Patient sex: F
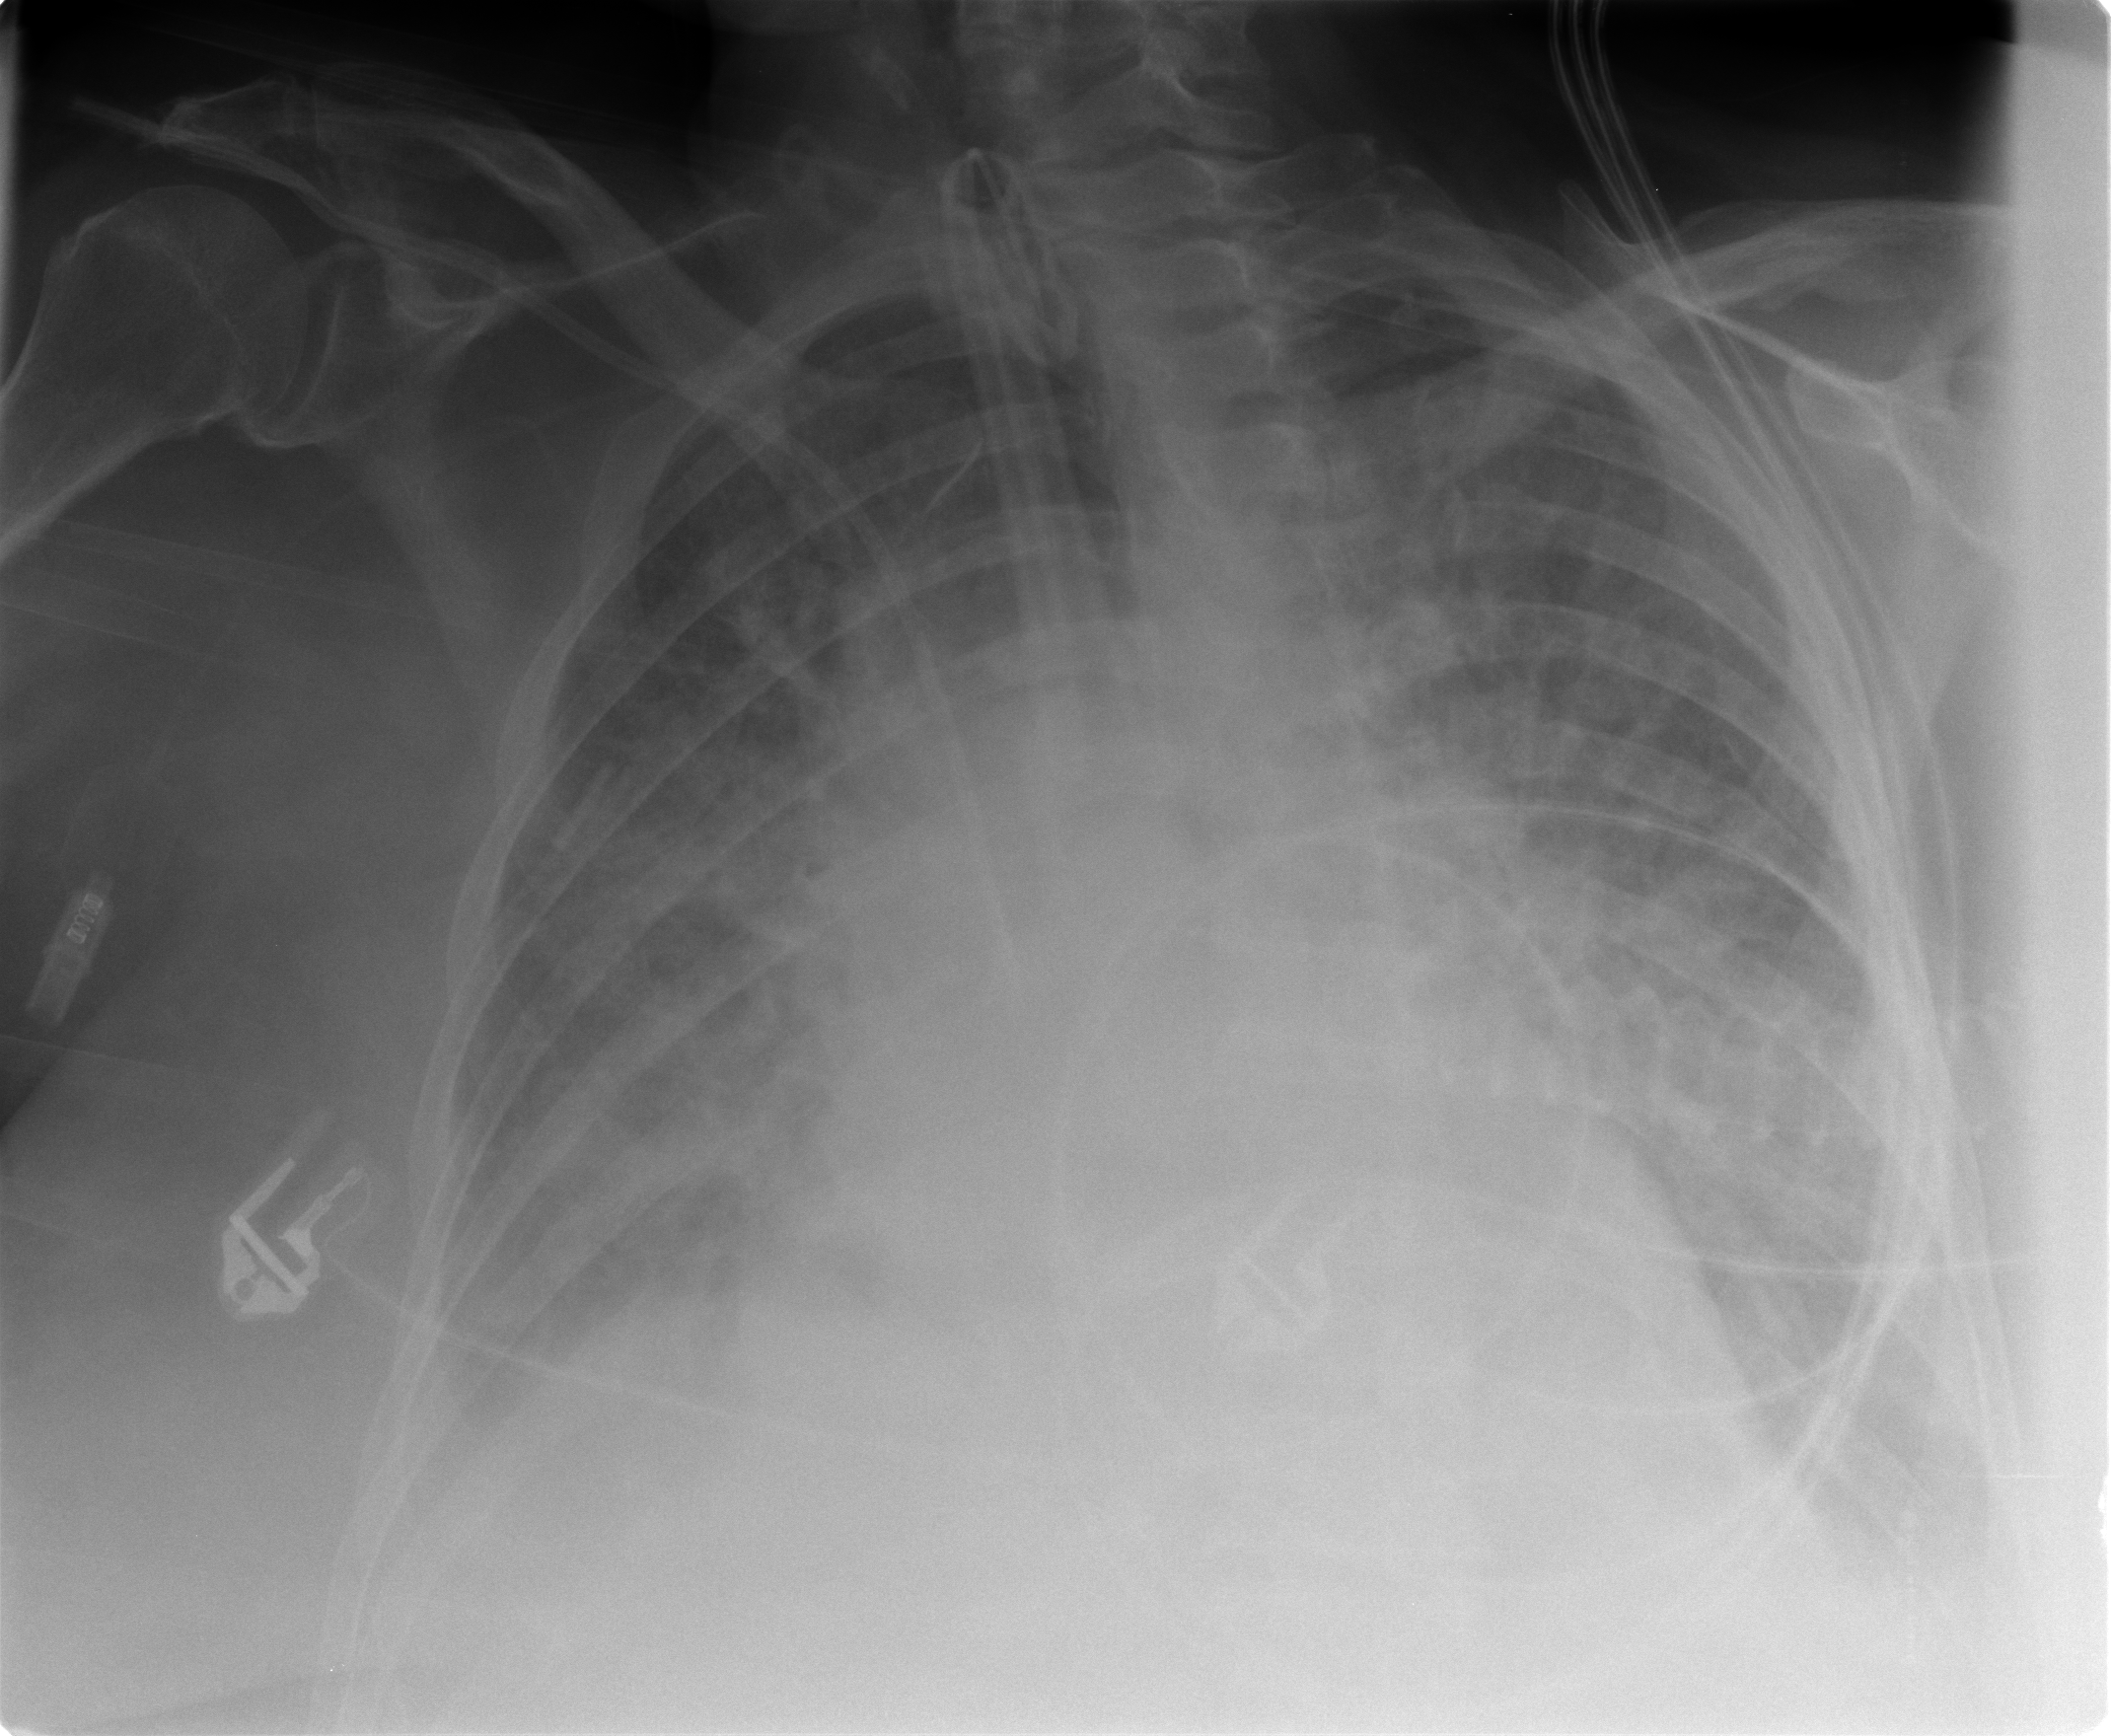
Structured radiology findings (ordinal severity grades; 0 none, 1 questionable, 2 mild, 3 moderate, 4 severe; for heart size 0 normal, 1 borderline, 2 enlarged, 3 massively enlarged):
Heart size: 2
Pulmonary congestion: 3
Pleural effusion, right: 2
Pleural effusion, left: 3
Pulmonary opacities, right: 2
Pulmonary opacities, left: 2
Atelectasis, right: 2
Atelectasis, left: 2